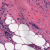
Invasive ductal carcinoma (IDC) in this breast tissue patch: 1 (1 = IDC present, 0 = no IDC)